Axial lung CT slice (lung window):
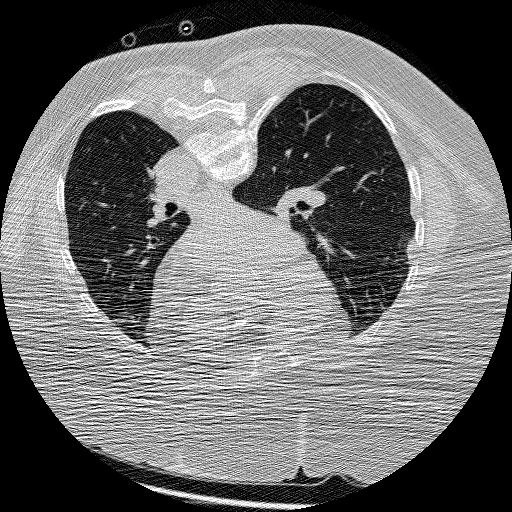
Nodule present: no